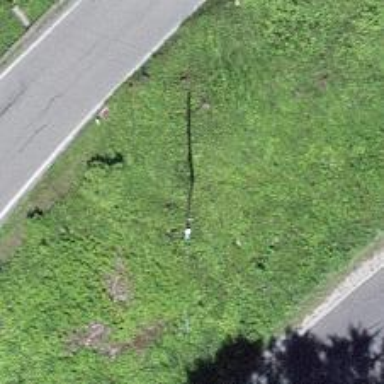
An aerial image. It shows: Power pole.